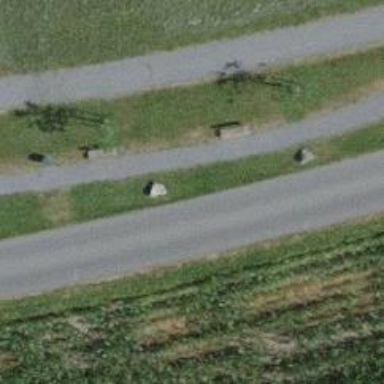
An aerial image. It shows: Bench.